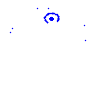
Particle: kaon